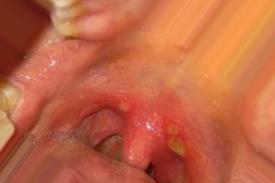
Condition: Mouth Ulcer